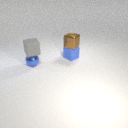
small brown metal cube above small blue rubber cube